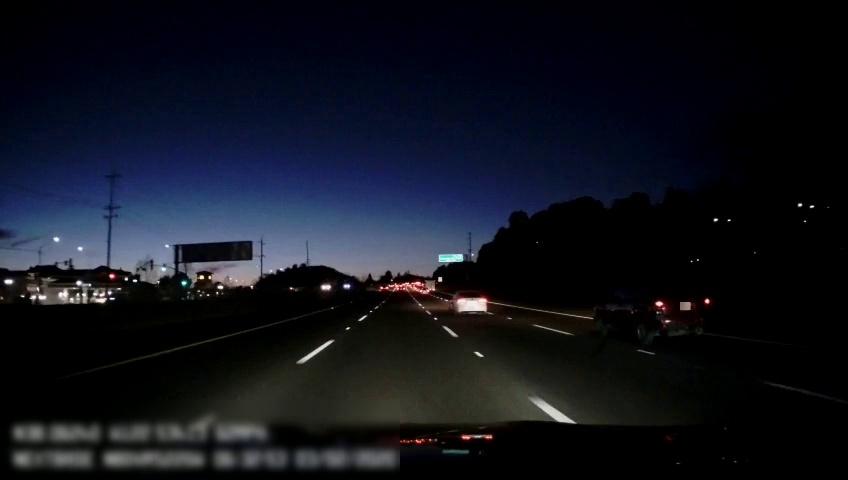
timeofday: Night
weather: Other
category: Drivable Space
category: Vehicles | SUV
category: Vehicles | Car
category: Vehicles | Other LV
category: Lanes | Alternate Lane
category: Lanes | Current Lane
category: Lanes | Current Lane
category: Lanes | Alternate Lane
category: Lanes | Alternate Lane
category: Traffic | Signs